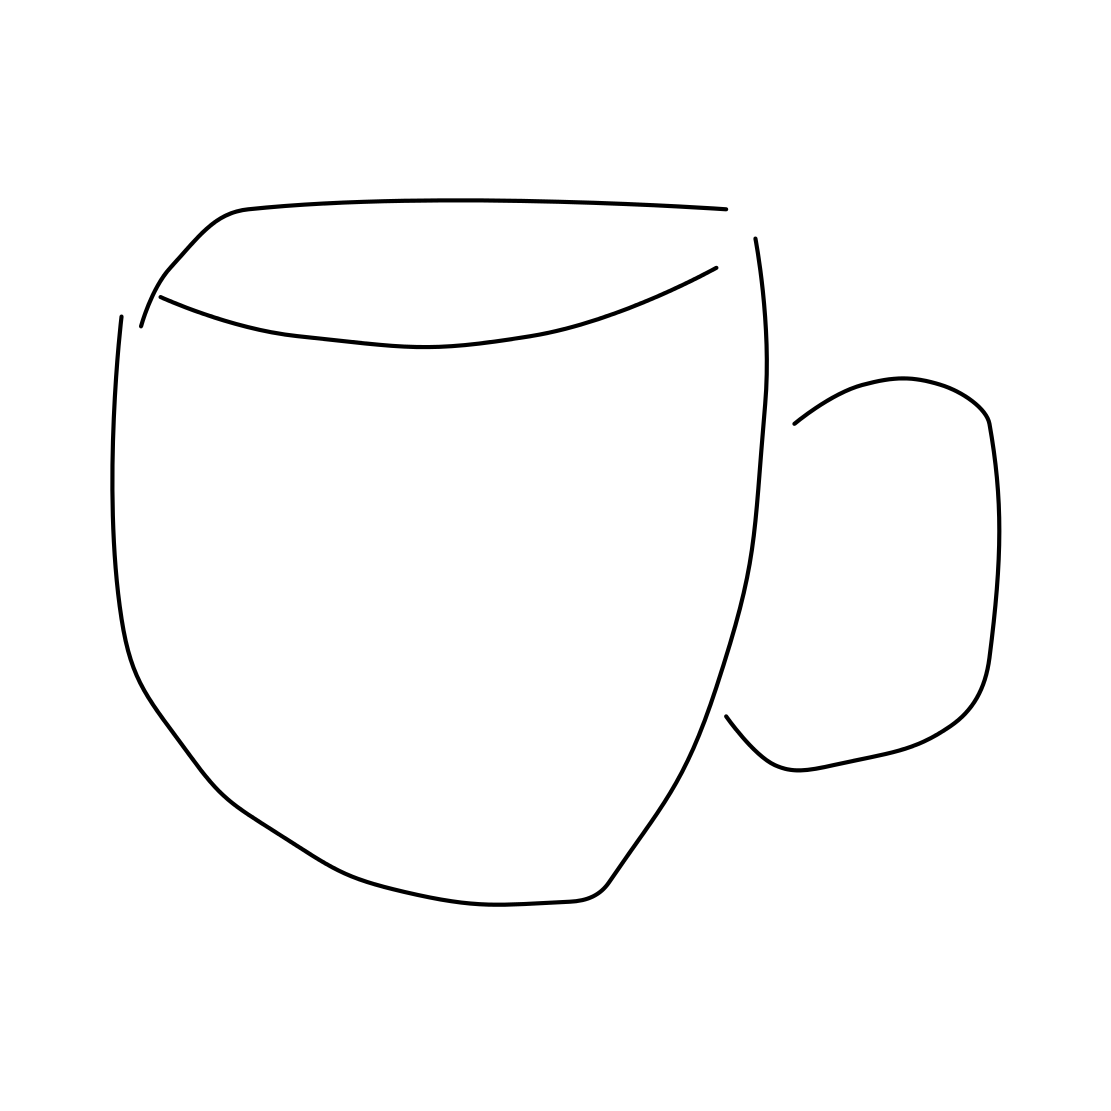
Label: teacup